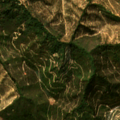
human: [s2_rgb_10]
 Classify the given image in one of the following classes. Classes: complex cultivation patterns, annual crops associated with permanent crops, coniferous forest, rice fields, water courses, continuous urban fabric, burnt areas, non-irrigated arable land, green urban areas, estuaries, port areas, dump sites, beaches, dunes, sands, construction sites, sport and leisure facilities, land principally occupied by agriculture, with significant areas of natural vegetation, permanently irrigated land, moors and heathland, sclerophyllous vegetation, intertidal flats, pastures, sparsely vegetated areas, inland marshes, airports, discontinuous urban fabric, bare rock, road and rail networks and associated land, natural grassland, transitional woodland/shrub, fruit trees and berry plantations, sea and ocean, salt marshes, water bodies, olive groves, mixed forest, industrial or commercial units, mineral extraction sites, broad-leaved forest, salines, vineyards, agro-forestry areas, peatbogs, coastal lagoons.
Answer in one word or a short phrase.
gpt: broad-leaved forest, sclerophyllous vegetation, transitional woodland/shrub